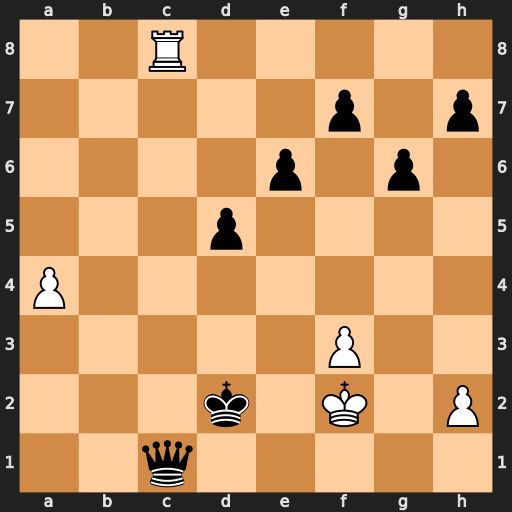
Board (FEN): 2R5/5p1p/4p1p1/3p4/P7/5P2/3k1K1P/2q5
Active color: w
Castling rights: -
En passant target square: -
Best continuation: Rxc1 Kxc1 Ke3 Kc2 Kd4 Kb3 a5